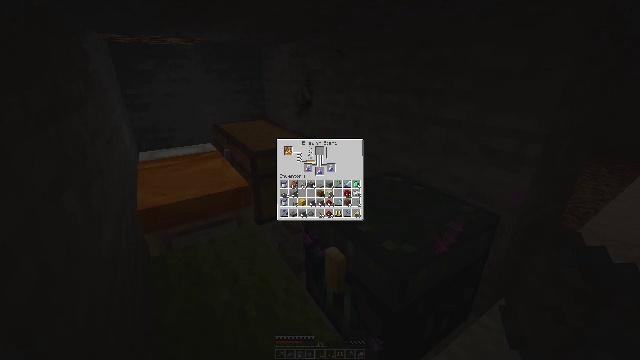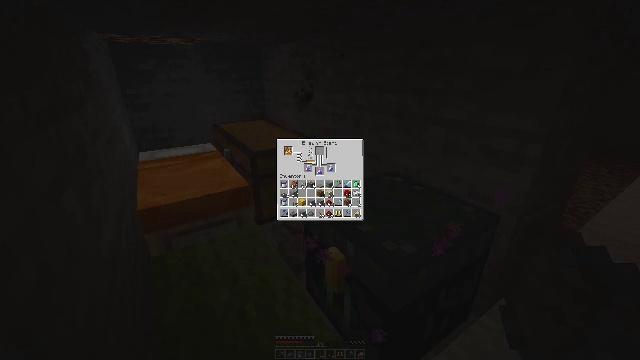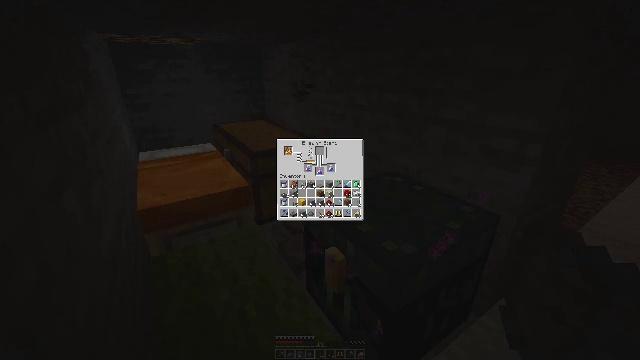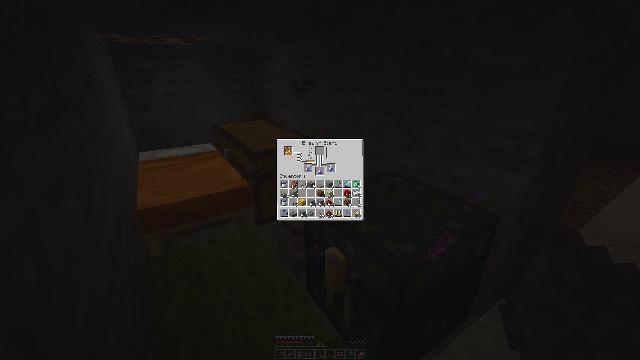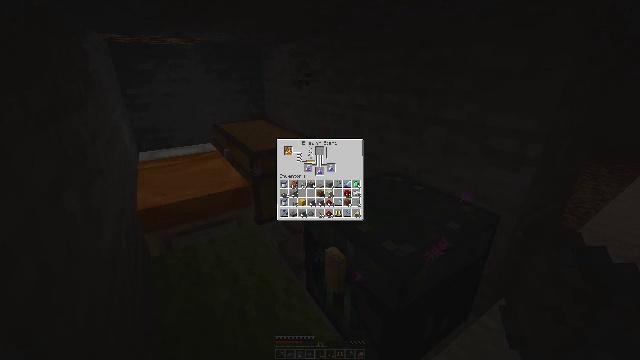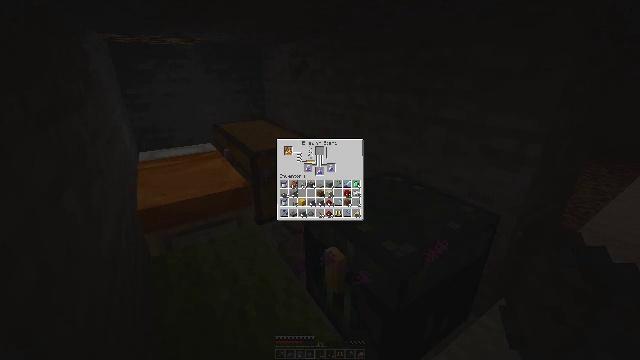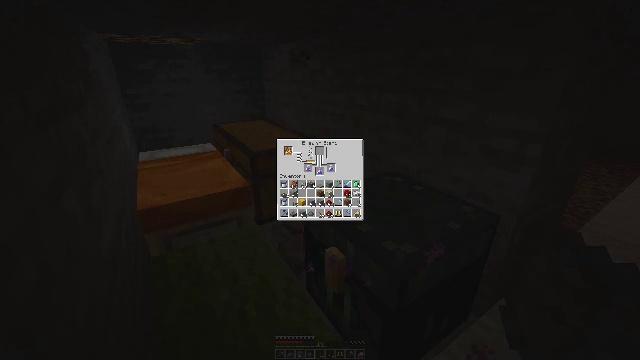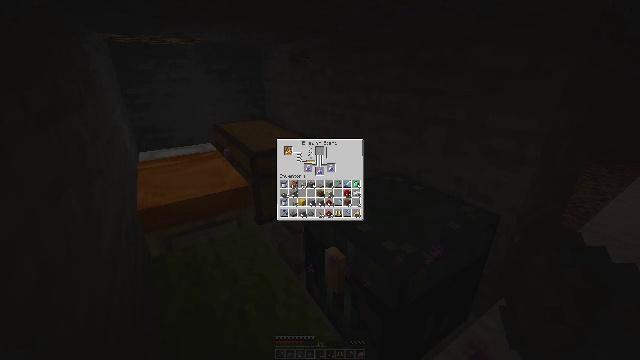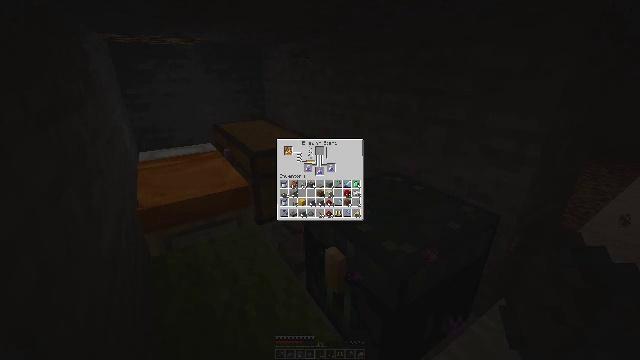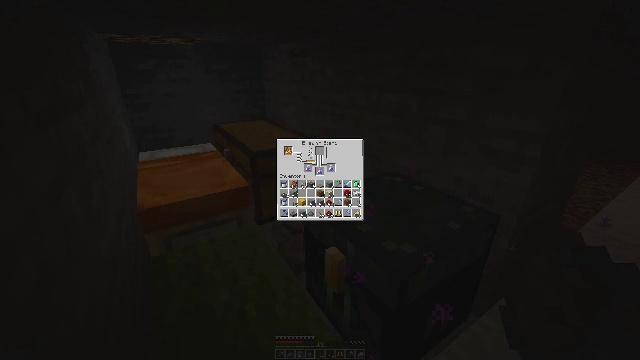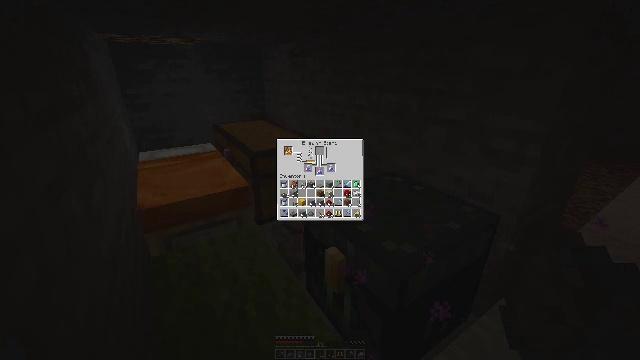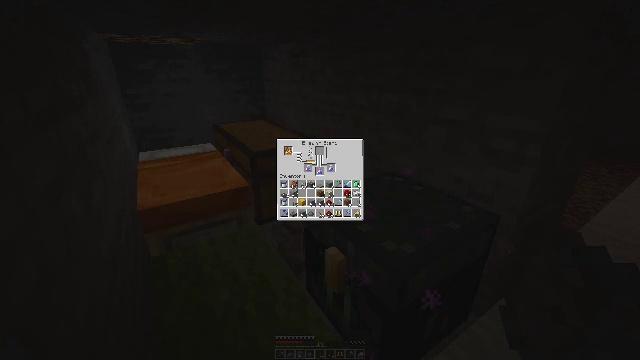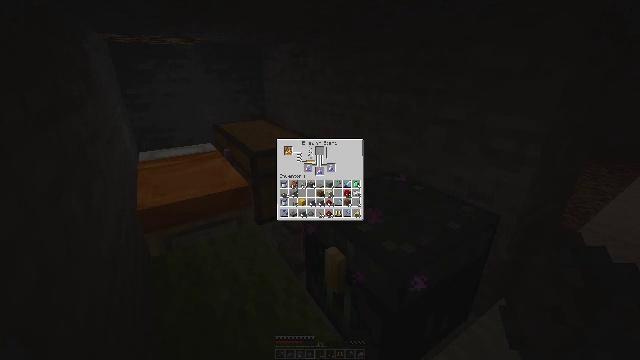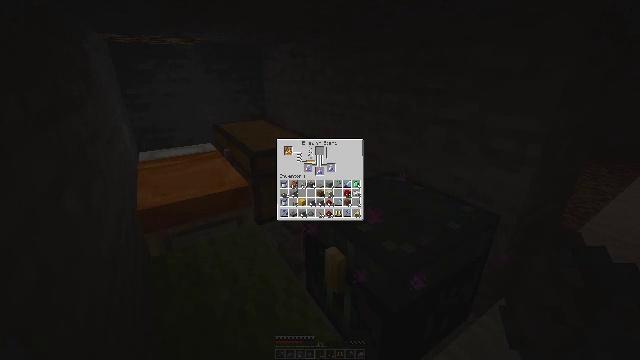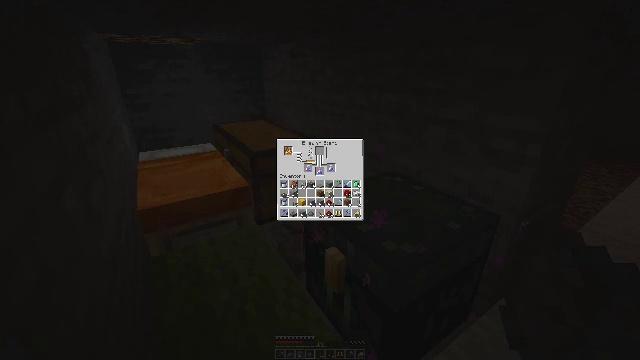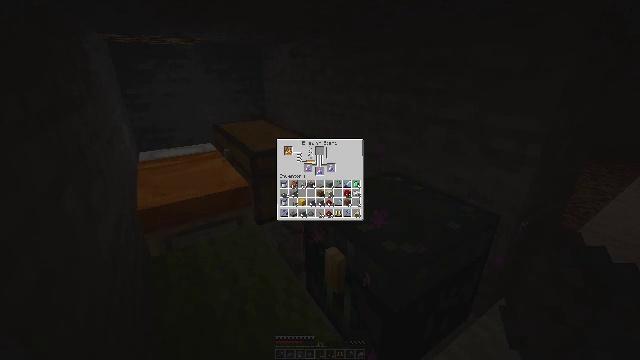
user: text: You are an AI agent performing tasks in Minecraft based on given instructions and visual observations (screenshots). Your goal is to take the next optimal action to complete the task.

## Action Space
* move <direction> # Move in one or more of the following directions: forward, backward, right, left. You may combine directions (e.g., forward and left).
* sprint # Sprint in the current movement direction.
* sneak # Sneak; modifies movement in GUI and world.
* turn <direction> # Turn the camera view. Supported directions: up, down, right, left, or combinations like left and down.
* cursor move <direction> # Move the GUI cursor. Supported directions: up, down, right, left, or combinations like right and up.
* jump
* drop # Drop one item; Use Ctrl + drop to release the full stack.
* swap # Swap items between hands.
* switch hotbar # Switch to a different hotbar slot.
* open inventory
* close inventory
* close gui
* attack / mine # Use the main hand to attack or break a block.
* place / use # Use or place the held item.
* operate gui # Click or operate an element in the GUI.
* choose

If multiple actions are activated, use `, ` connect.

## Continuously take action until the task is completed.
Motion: motion action
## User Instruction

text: Mine the lectern.
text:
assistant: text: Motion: no_op
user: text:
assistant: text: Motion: no_op
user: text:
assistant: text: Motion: no_op
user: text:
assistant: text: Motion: no_op
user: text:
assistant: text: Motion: no_op
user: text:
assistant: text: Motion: no_op
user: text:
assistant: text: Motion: no_op
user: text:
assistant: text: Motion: no_op
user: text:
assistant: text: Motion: no_op
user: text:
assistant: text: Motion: no_op
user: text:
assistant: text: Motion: no_op
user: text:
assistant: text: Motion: no_op
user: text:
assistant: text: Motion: no_op
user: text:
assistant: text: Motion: no_op
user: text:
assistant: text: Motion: no_op
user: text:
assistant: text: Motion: no_op
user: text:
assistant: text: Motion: no_op
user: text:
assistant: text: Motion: no_op
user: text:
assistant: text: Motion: no_op
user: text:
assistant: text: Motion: no_op
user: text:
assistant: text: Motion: no_op
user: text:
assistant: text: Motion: no_op
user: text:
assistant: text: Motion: no_op
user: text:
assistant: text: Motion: no_op
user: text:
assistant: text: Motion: no_op
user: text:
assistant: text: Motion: no_op
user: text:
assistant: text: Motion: no_op
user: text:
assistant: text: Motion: no_op
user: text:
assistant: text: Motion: no_op
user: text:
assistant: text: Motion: no_op